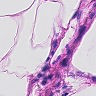
Metastatic tissue present: no